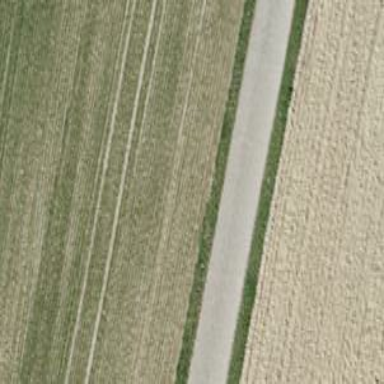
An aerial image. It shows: Well-maintained track road of grade 1.